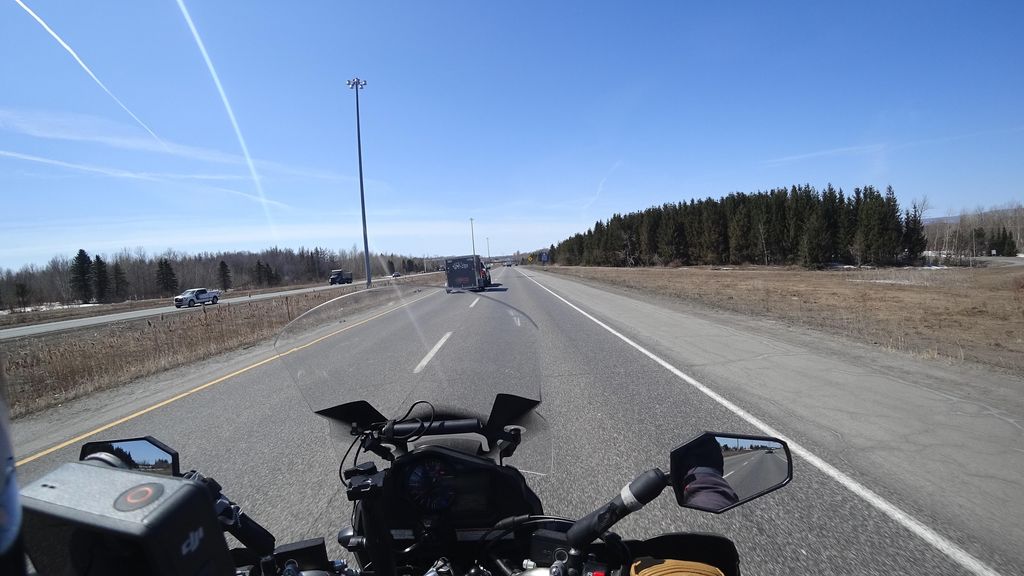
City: quebec_city